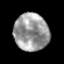
Tissue: prostate
Cell type: T cells
Senescence score: 0.3501
Nuclear area (px): 1264
Mean DAPI intensity: 154.748